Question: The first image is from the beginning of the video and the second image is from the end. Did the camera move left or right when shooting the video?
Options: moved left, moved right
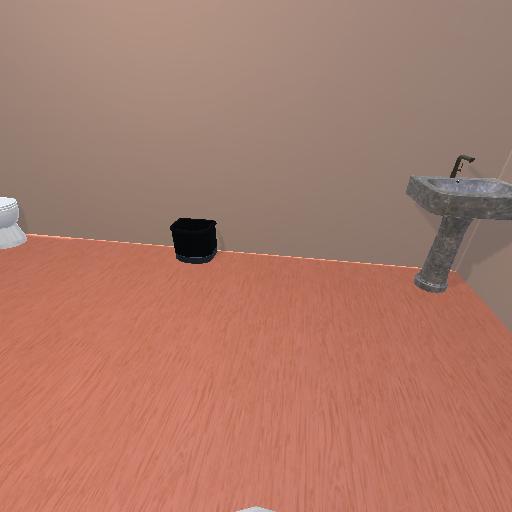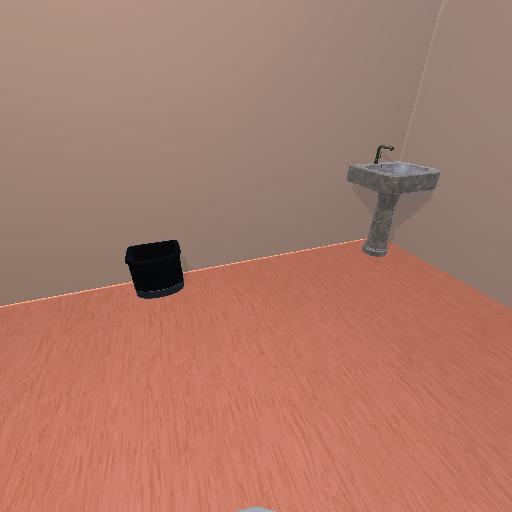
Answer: moved left